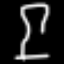
Label: hourglass